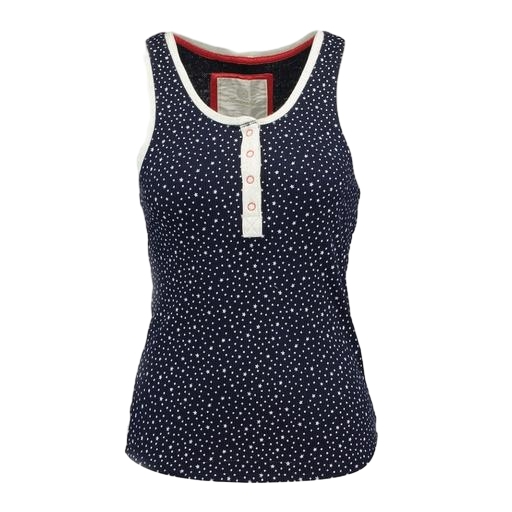
blue le nautical henley tank, blue stargazer henley, white dotted tank, white background